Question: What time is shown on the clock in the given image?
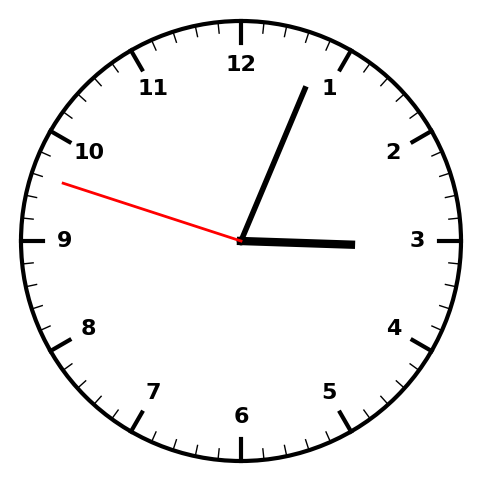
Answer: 03:03:48